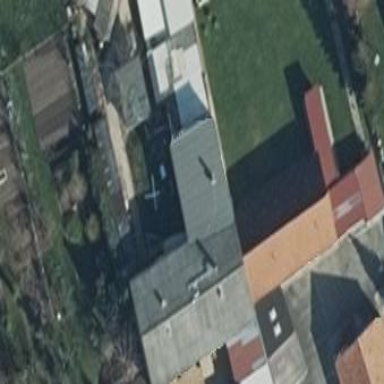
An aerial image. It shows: Building.